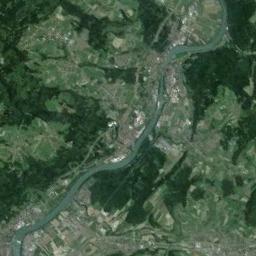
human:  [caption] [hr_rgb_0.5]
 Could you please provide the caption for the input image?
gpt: A winding light green river with green and tan mixed fields, Green forests and a bustling city on both sides .

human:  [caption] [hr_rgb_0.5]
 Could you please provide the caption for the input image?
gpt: The river goes through trees and grass .

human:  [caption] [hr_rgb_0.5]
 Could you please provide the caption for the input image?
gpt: The river is surrounded by trees .

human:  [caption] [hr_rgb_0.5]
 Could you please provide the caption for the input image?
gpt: The dark green river is flanked by some fields, Forests and residential areas .

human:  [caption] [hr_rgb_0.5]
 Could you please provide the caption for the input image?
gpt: There are some green forests and buildings near the river .